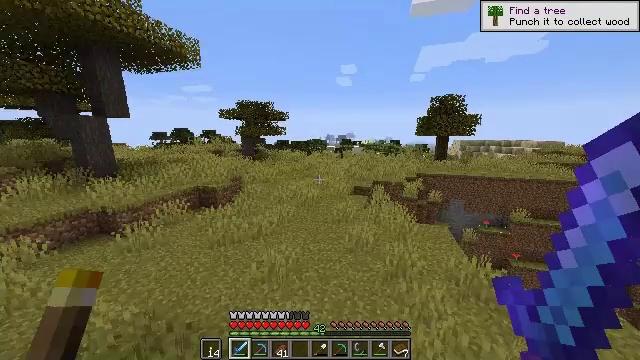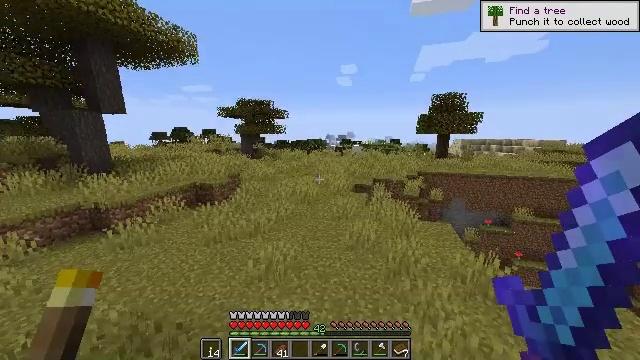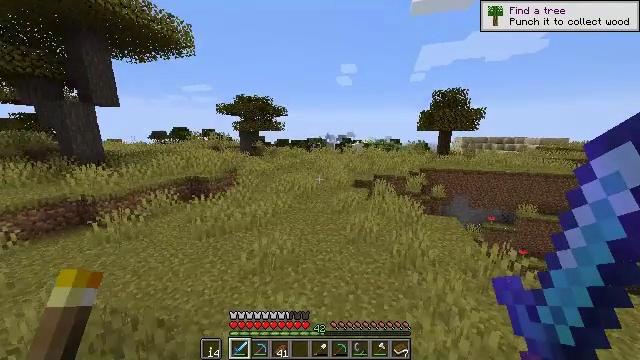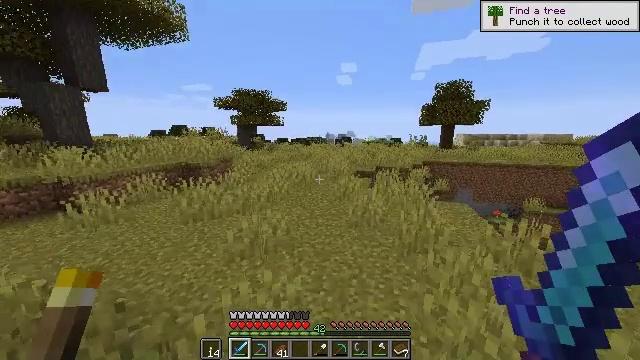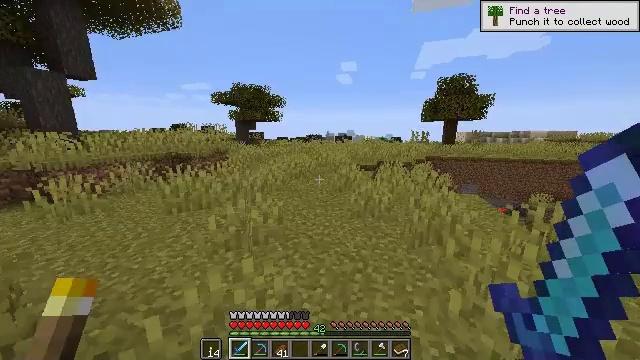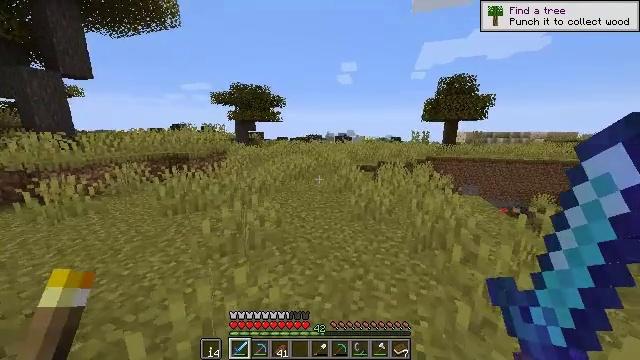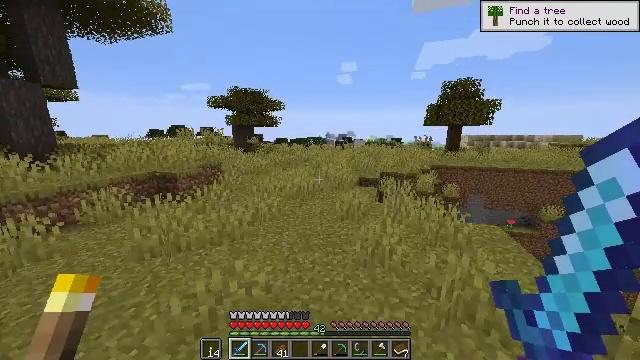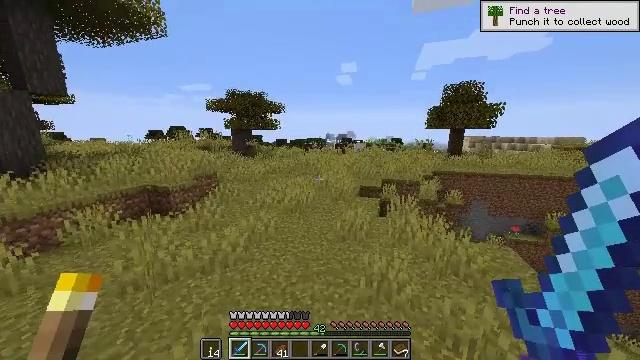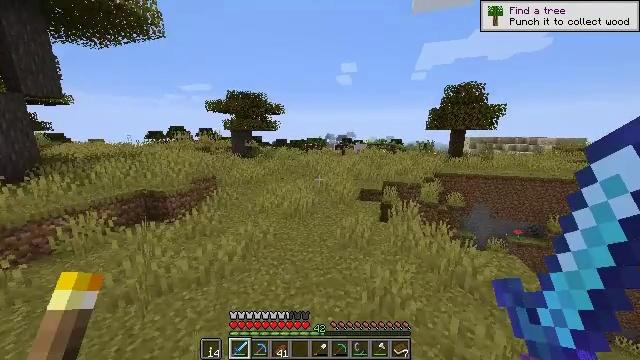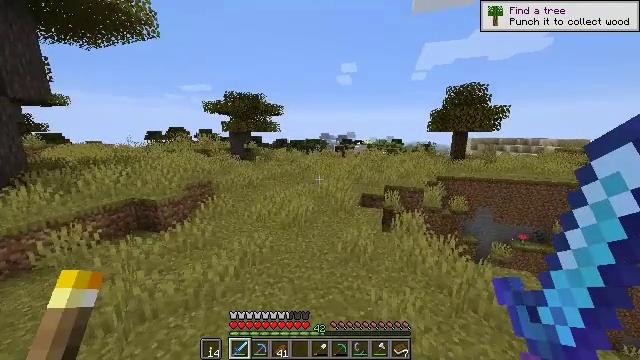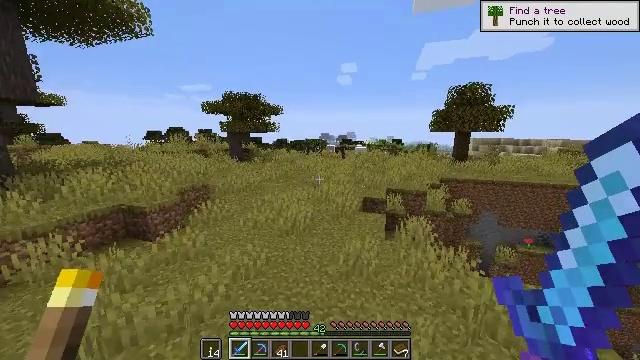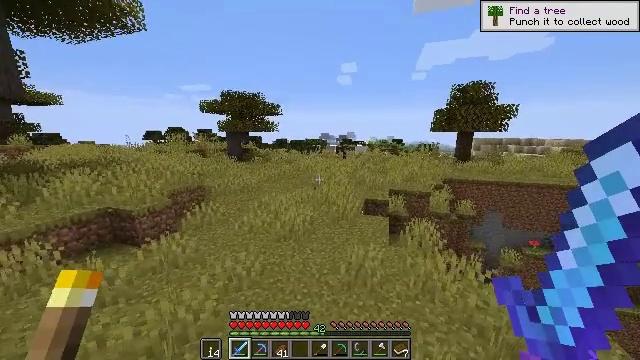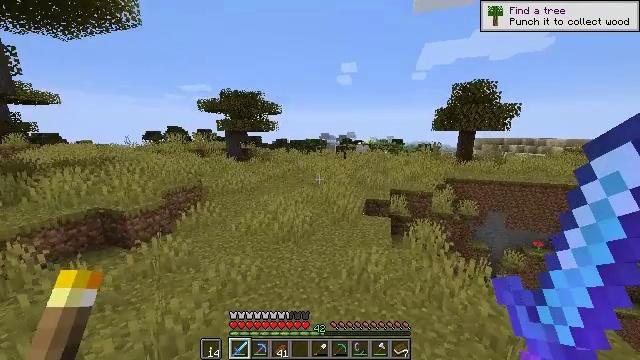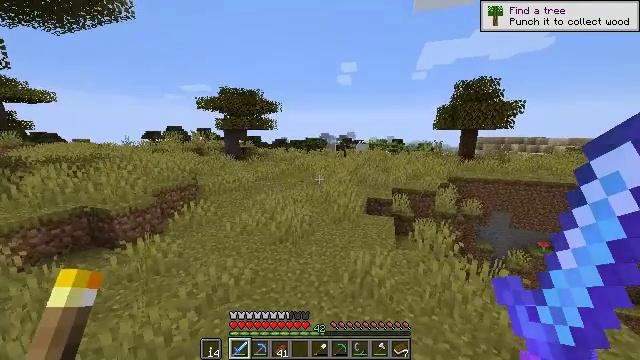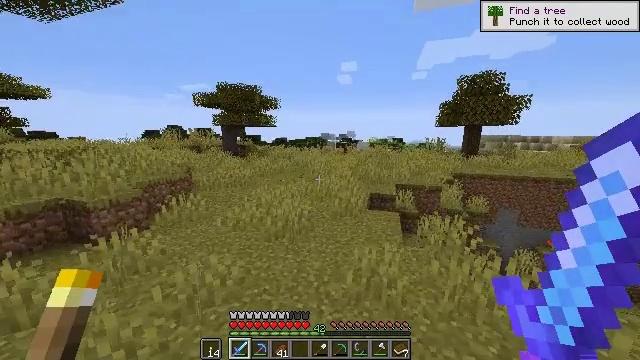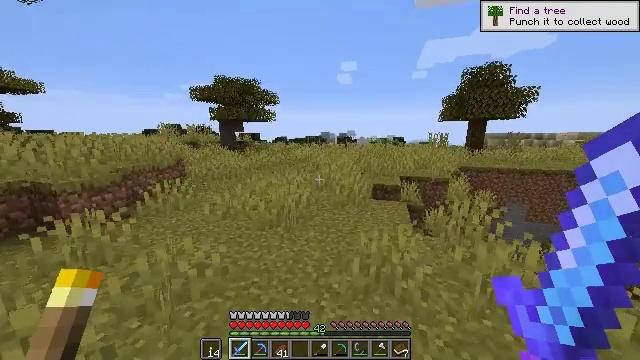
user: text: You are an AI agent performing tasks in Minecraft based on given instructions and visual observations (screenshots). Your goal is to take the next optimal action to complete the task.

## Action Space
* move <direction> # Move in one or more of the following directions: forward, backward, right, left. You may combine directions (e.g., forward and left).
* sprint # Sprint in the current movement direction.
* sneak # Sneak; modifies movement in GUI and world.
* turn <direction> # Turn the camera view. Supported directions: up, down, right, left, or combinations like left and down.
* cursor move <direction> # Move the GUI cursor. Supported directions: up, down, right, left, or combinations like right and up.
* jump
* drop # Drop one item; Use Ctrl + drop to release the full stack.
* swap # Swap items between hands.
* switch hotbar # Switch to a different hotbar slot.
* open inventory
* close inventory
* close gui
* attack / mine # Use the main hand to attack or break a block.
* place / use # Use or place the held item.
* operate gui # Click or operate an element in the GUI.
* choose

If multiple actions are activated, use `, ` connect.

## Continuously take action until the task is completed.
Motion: motion action
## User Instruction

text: Destroy the enchanting table to collect it.
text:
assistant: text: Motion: move forward, sprint, jump
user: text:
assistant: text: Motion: move forward, sprint, jump
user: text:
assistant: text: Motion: move forward, sprint, jump
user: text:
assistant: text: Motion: move forward, sprint, jump
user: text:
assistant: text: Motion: move forward, sprint, jump
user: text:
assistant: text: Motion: move forward, sprint, jump
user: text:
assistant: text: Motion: move forward, sprint, jump
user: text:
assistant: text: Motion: move forward, sprint, jump
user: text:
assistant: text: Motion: move forward, sprint, jump
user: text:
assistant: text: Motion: move forward, sprint, jump
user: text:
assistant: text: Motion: move forward, sprint, jump
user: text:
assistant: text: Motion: move forward, sprint, jump
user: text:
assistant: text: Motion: move forward, sprint, jump
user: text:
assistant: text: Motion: move forward, sprint, jump
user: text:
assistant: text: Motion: move forward, sprint, jump
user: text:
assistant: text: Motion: move forward, sprint, jump
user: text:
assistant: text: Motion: move forward, sprint, jump
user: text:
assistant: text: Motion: move forward, sprint, jump
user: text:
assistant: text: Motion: move forward, sprint, jump
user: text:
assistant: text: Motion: move forward, sprint, jump
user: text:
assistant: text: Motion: move forward, sprint, jump
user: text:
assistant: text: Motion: move forward, sprint, jump
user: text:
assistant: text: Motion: move forward, sprint, jump
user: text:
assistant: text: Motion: move forward, sprint, jump
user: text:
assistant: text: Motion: move forward, sprint, jump
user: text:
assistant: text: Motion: move forward, sprint, jump
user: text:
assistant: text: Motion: move forward, sprint, jump
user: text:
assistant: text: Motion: move forward, sprint, jump
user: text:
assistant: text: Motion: move forward, sprint, jump
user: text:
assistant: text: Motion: move forward, sprint, jump